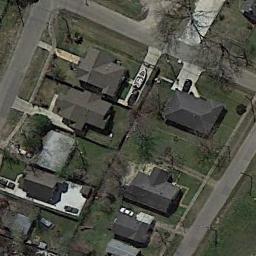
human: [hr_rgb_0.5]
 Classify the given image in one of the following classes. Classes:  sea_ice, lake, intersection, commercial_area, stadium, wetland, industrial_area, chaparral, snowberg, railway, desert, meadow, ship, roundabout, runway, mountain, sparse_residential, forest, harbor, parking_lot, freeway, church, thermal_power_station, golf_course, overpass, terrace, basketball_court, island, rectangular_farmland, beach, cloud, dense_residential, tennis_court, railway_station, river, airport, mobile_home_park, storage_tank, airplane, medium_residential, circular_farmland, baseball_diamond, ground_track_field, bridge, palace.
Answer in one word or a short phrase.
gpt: medium_residential